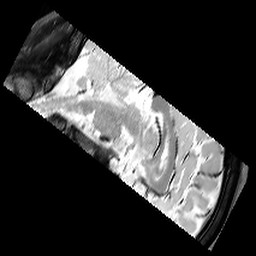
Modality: PDw
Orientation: sagittal
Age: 22
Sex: male
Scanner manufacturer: siemens
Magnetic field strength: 3 T
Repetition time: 6.49 s
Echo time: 0.016 s